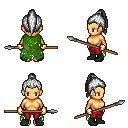
a pixel art fantasy rpg character, female body template, human, tanned skin, green tattered cape, red pants, white long topknot hairstyle, gold gloves, black shoes, spear, four views (front, back, left, right), 2x2 character sprite sheet, small pixel art, hard edges, no anti-aliasing